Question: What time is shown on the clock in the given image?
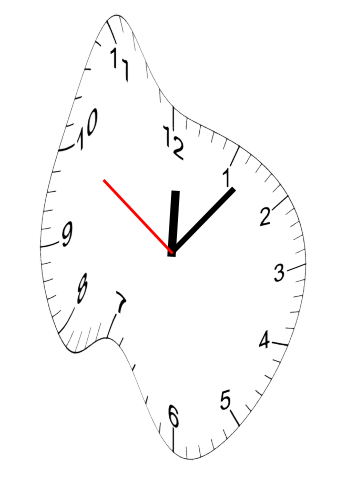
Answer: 12:06:50